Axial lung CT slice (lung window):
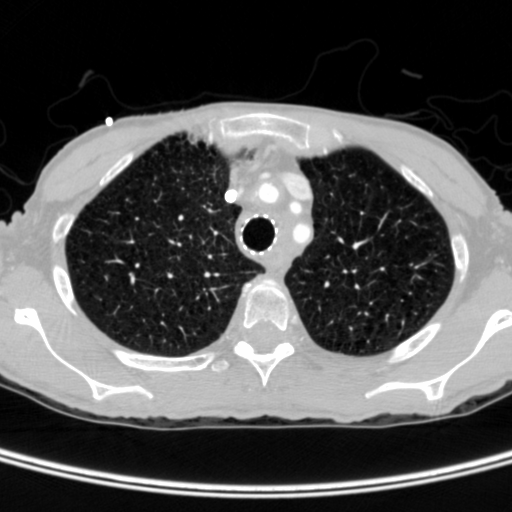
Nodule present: no